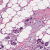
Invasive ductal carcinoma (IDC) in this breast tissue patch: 1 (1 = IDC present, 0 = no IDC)